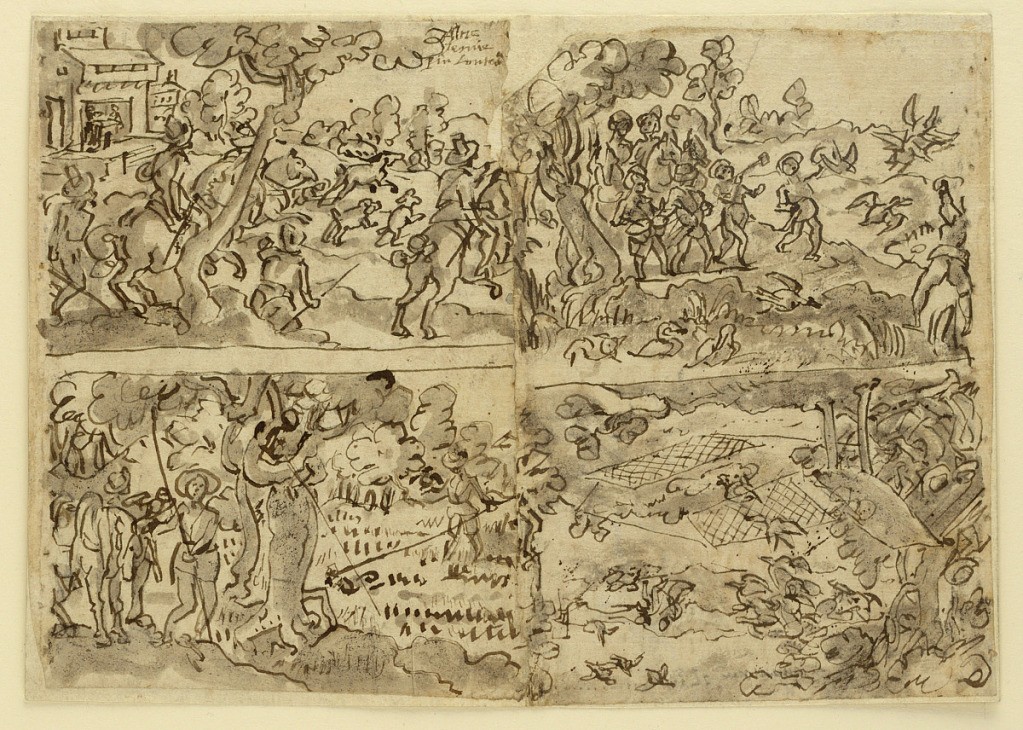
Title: Goose and Duck Hunt with Falcons [above right]; Goose Hunt [below right]
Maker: Jan van der Straet, called Stradanus, Flemish, 1523–1605
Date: ca. 1596-99
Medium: Recto: pen and brown ink, brush and black wash over black chalk on laid paper Verso: pen and brown ink on paper
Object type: Drawing
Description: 1901-39-151-a: Recto, above: Hunters on horseback and on foot are...;     1901-39-151-b: Recto, above: View of a landscape with a duckpond ...